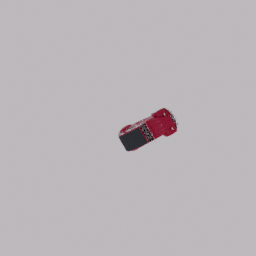
Label: mechanical